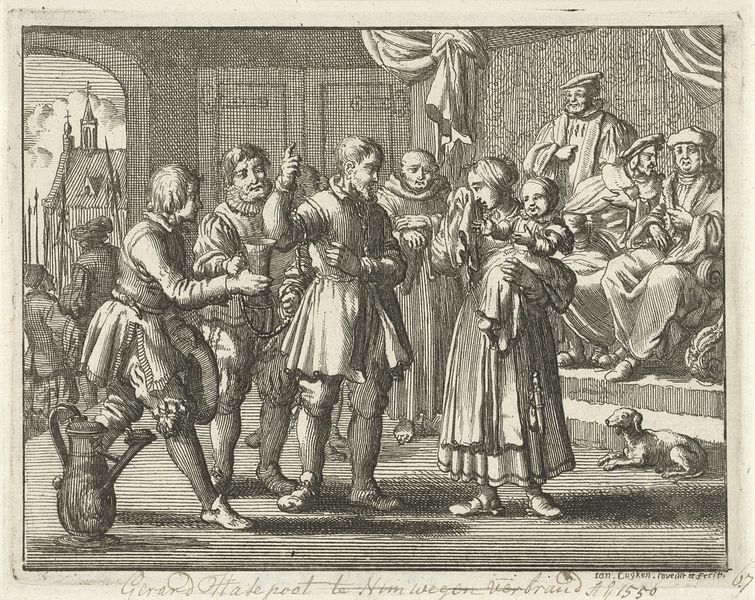
Titel: Gerrit Hasepoot uit Nijmegen neemt afscheid van zijn gezin
Künstler: Jan Luyken
Standort: Amsterdam
Institution: Rijksmuseum
Schlagwörter: hand, weiß, menschen, finger, frau, männer, schwarz, haus, hund, gericht, vorhang, kirche, familie, kind, mutter, turm, kanne, baby, zeigefinger, kreuz, weinen, stich, waffen, kaufleute, erklärung, weint, 1550, 16.jahrhundert, gera